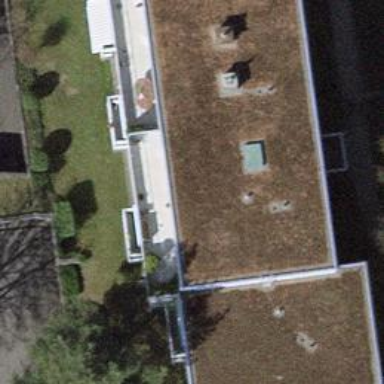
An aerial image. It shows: Building with flat roof.